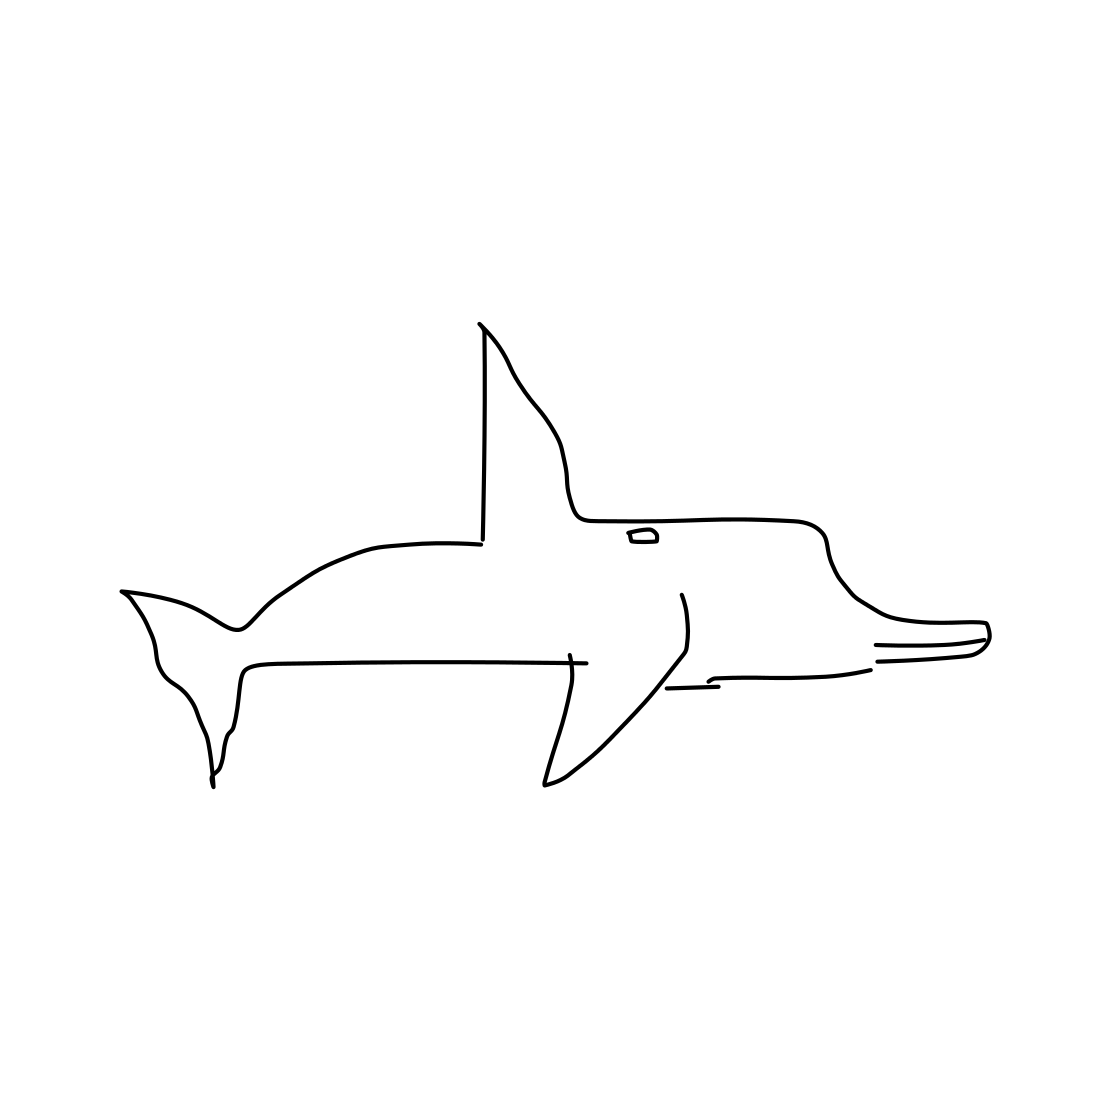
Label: dolphin